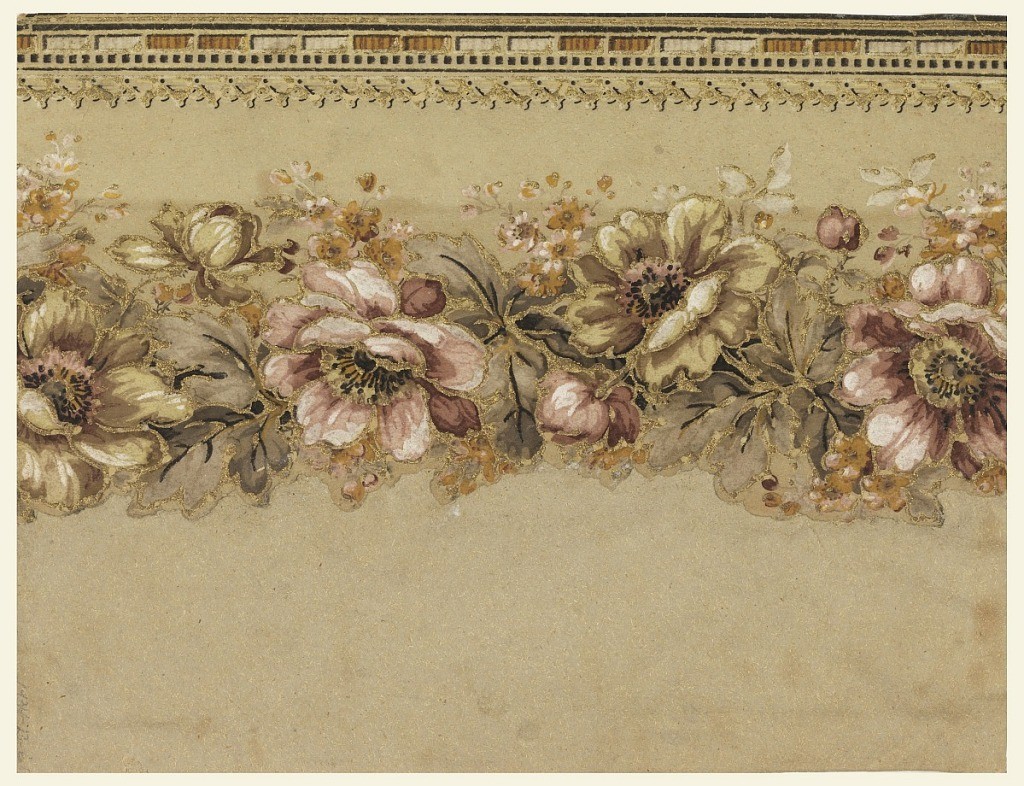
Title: Sidewall
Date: ca. 1910
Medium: Machine printed with mica on oatmeal paper
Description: a) Plain gray-brown oatmeal paper; b) Wide floral band with narrow herringbone band. Printed on same gray-brown oatmeal paper.